Question:
When I hover over the object this massage displayed:
> required android.app.nofication found android.app.notification.Builder
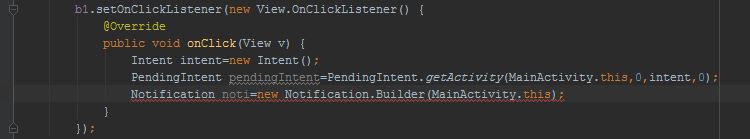
Answer: It should be
'''
NotificationCompat.Builder notificationBuilder = new NotificationCompat.Builder(MainActivity.this);
'''
Generally, the whole code is something like this:
'''
NotificationCompat.Builder notificationBuilder = new NotificationCompat.Builder(context);
notificationBuilder.setContentTitle("Title");
notificationBuilder.setContentText("Text");
notificationBuilder.setSmallIcon(R.mipmap.your_icon);
notificationBuilder.setTicker("Ticker");
notificationBuilder.setContentIntent(pendingIntent);
notificationBuilder.setAutoCancel(true);
NotificationManager nm = (NotificationManager) this.getSystemService(Context.NOTIFICATION_SERVICE);
nm.notify(notificationID, notificationBuilder.build());
'''